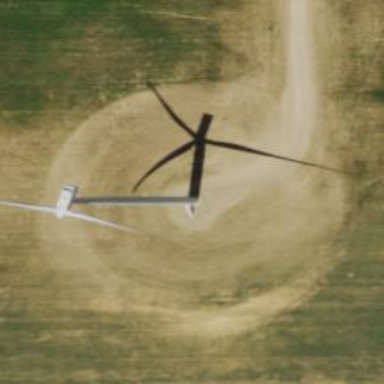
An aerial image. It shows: Wind turbine generator made by Vestas. The generator utilizes wind as its power source and belongs to the horizontal axis type.